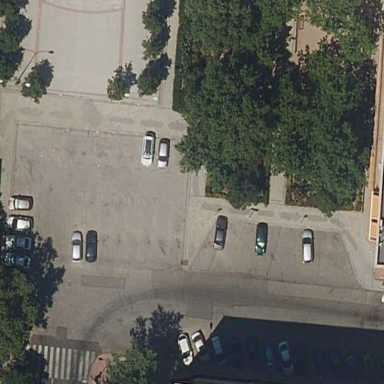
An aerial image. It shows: Pedestrian road made of paving stones.